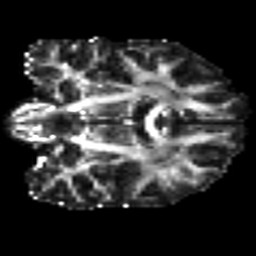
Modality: FA
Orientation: coronal
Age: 30
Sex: female
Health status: ill
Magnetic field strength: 3 T
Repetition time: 8.4 s
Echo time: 0.0926 s